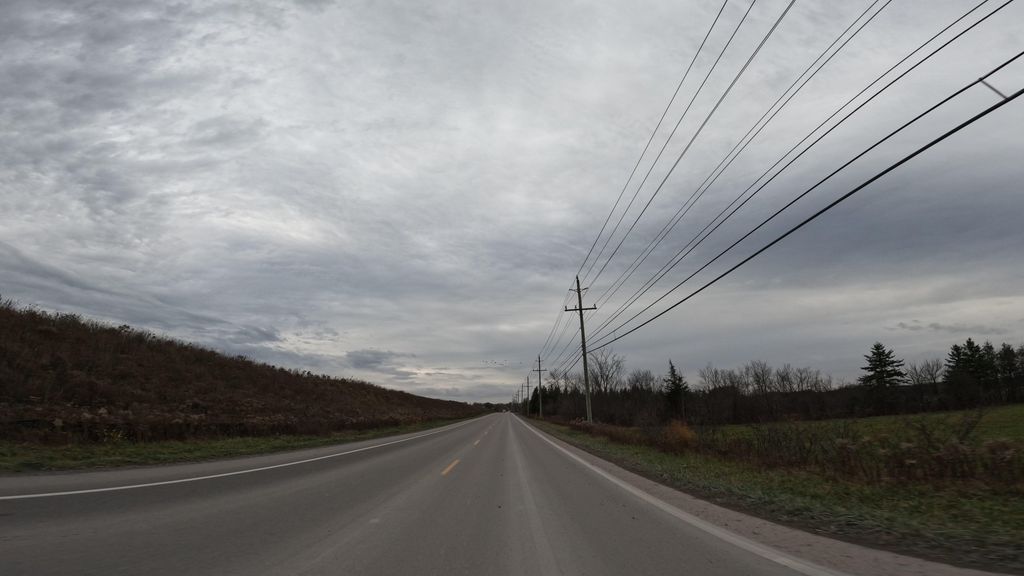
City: hamilton